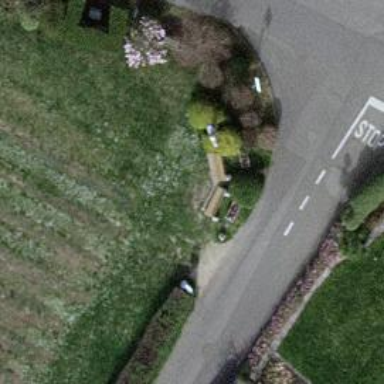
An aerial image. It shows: Bench for seating.